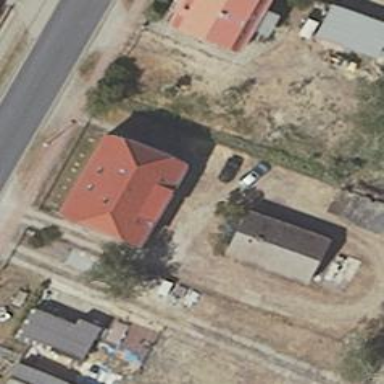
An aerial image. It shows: Simple and straightforward house.